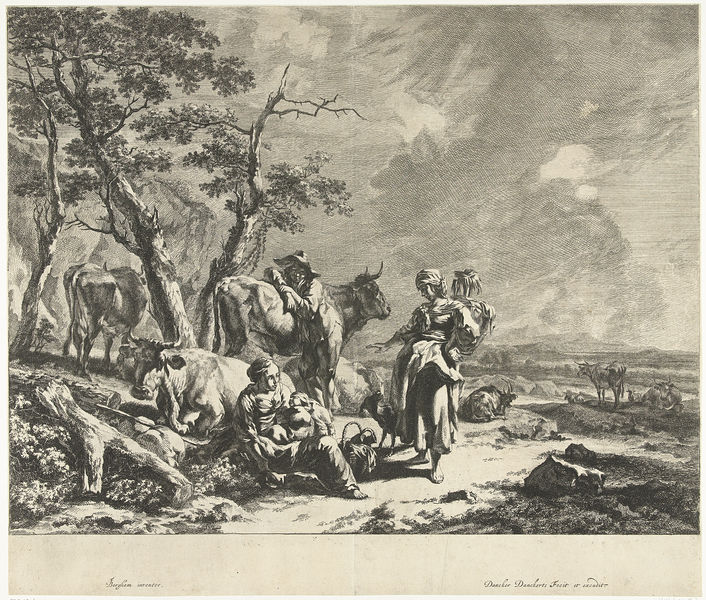
Titel: Middag: herdersfamilie rust met kudde
Künstler: Dancker Danckerts
Standort: Amsterdam
Institution: Rijksmuseum
Schlagwörter: hat, men, people, white, women, black, country, dark, empty, gray, grey, sitting, woman, print, cloud, clouds, man, rock, rocks, sky, tree, landscape, peasant, trees, child, grass, light, dusk, plants, road, drawing, black and white, shadow, mother, animals, illustration, sketch, tail, virgin, children, peasants, basket, stump, trunk, family, walk, engraving, animal, cow, cows, farmer, horse, travel, bull, charcoal, horns, shade, baby, desert, range, land, mary, branch, mothers, stick, shepherd, biblical, rest, journey, trunks, saddle, bag, graphite, bulls, tails, biblica, bulll